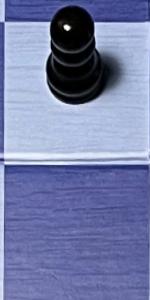
Label: Empty